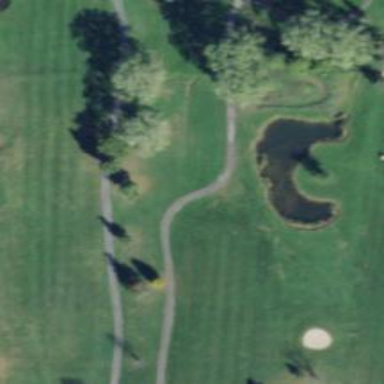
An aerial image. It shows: Path for golf carts.